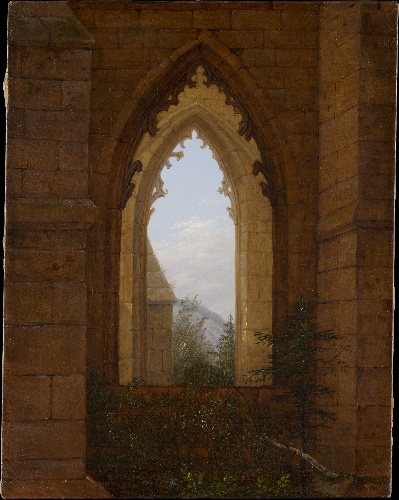
Title: Gothic Windows in the Ruins of the Monastery at Oybin
Artist: Carl Gustav Carus
Artist bio: German, Leipzig 1789–1869 Dresden
Date: ca. 1828
Object type: Painting
Classification: Paintings
Medium: Oil on canvas
Dimensions: 17 in. × 13 1/4 in. (43.2 × 33.7 cm)
Department: European Paintings
Credit line: Purchase, 2005 Benefit Fund, and Anna-Maria and Stephen Kellen Foundation and Eugene V. Thaw Gifts, 2007
Accession year: 2007
Repository: Metropolitan Museum of Art, New York, NY
Tags: Windows